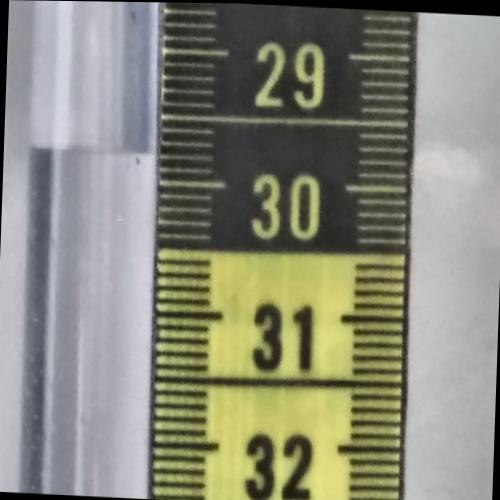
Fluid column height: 29.8 cm